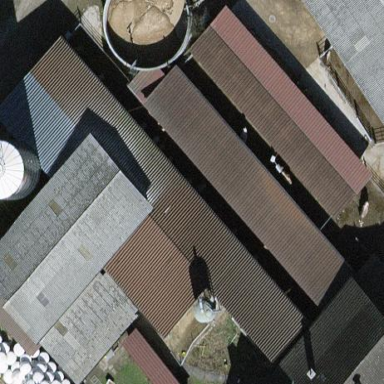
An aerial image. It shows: Farm auxiliary building.